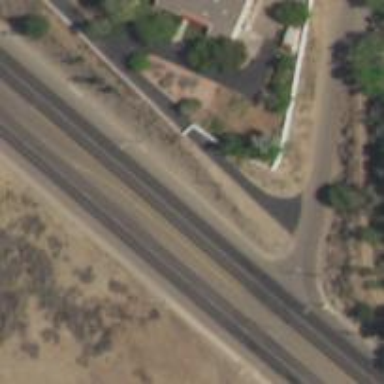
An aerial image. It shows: Asphalt road classified as trunk highway.